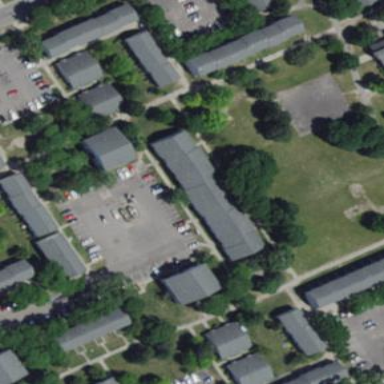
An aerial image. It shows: Terrace building.